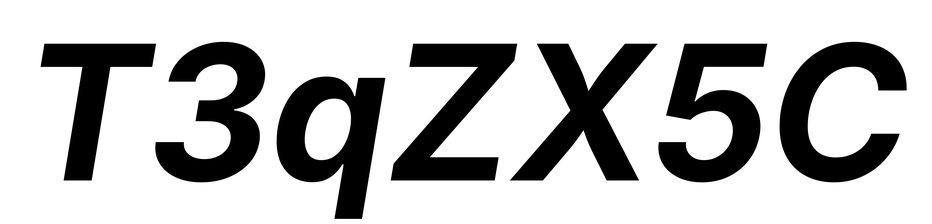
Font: Inter-Italic_Bold_Italic